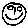
Label: smiley face